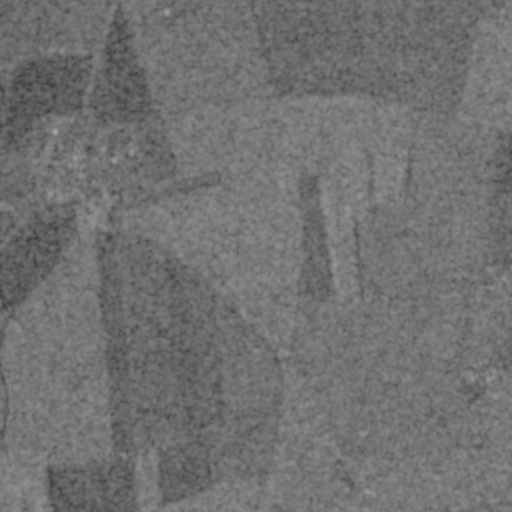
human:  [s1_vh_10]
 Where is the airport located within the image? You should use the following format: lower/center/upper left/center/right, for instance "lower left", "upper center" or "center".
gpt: The airport is located in the upper right of the image.
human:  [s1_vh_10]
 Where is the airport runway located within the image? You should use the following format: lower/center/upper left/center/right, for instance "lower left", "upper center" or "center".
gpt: The airport runway is located in the upper right of the image.
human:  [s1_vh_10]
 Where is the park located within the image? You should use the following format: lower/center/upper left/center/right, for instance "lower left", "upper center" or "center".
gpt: The park is located in the upper left of the image.
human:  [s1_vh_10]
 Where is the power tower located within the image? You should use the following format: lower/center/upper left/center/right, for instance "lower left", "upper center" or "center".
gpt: The power tower is located in the lower right of the image.
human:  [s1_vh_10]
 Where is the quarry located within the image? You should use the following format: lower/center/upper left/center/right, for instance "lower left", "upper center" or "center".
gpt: There is no quarry in the image.

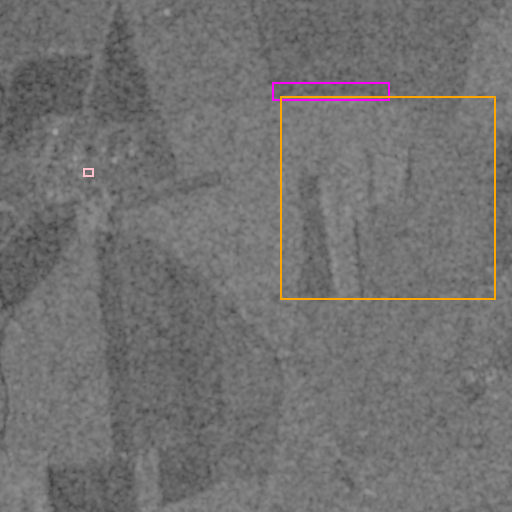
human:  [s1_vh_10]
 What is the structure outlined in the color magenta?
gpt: The structure outlined in magenta is an airport.
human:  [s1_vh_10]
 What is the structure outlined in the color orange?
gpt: The structure outlined in orange is a crop field.
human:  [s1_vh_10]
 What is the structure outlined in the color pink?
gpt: The structure outlined in pink is a park.
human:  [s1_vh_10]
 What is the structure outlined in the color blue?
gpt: There is no blue outline.